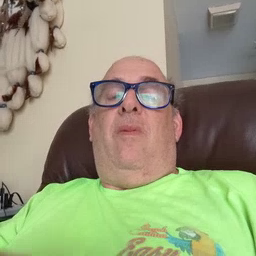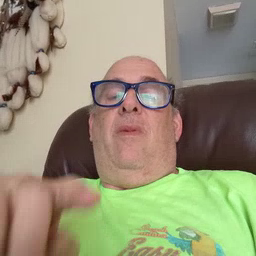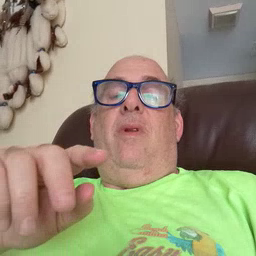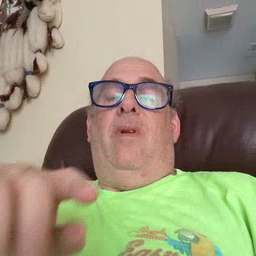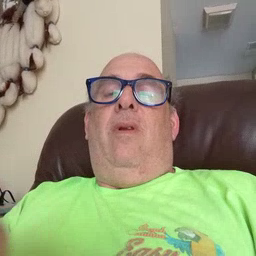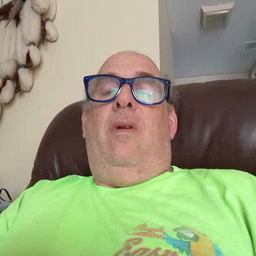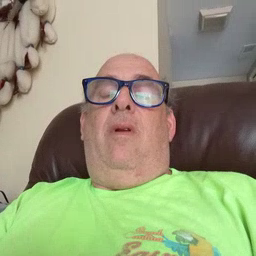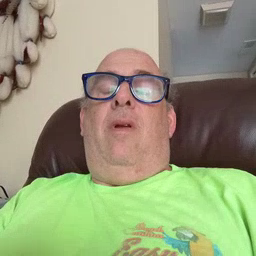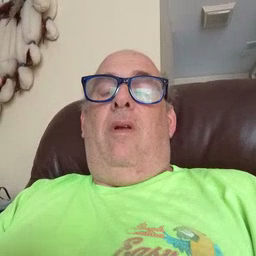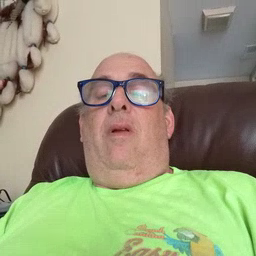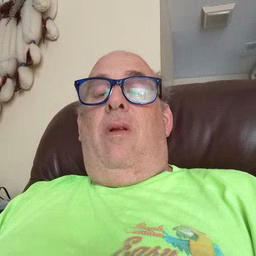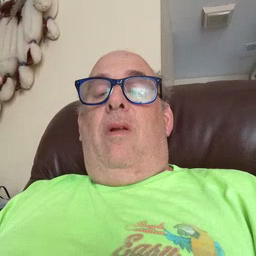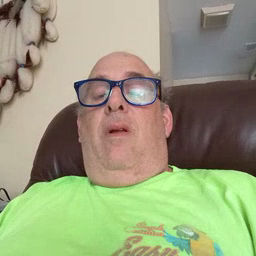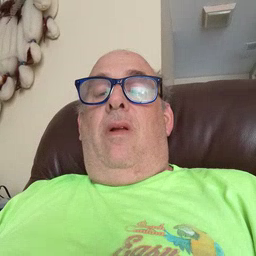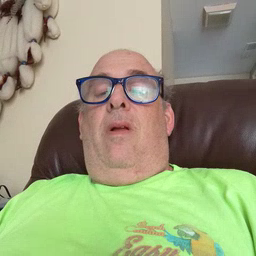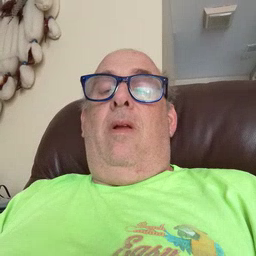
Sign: nap